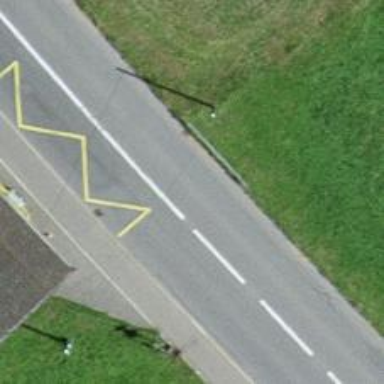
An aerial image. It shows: Bus stop with designated public transport stop position.